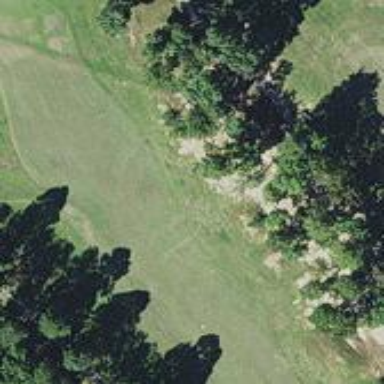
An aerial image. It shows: Grassy area designated as golf fairway.